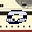
Label: 0